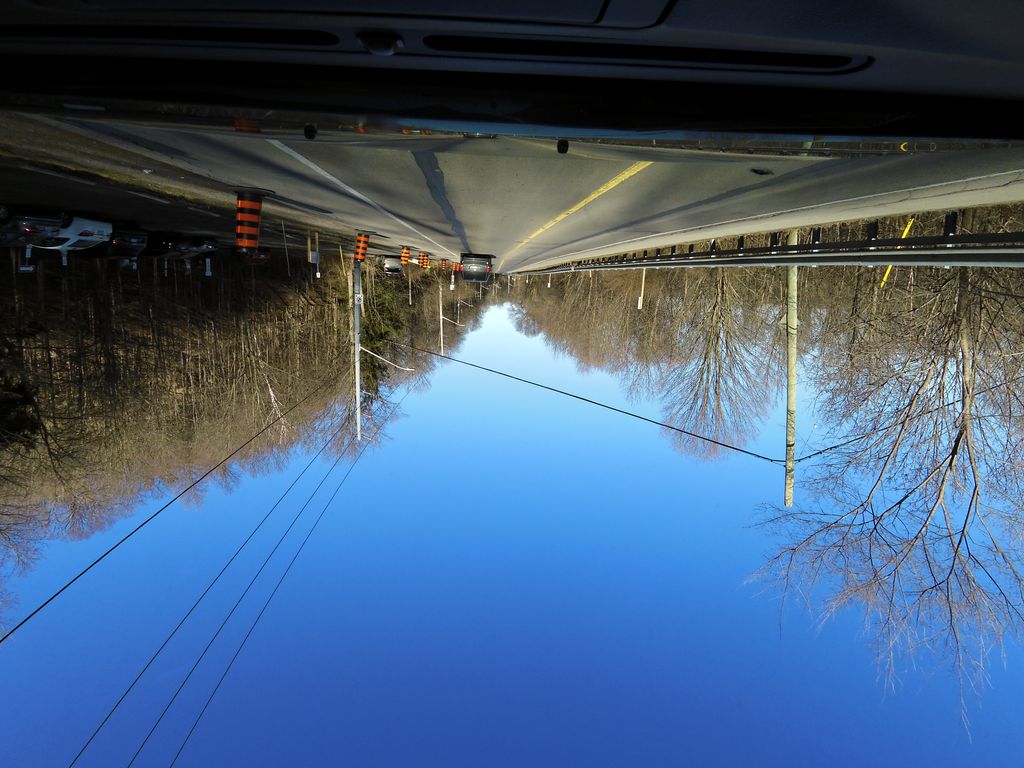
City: hamilton